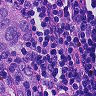
Metastatic tissue present: yes